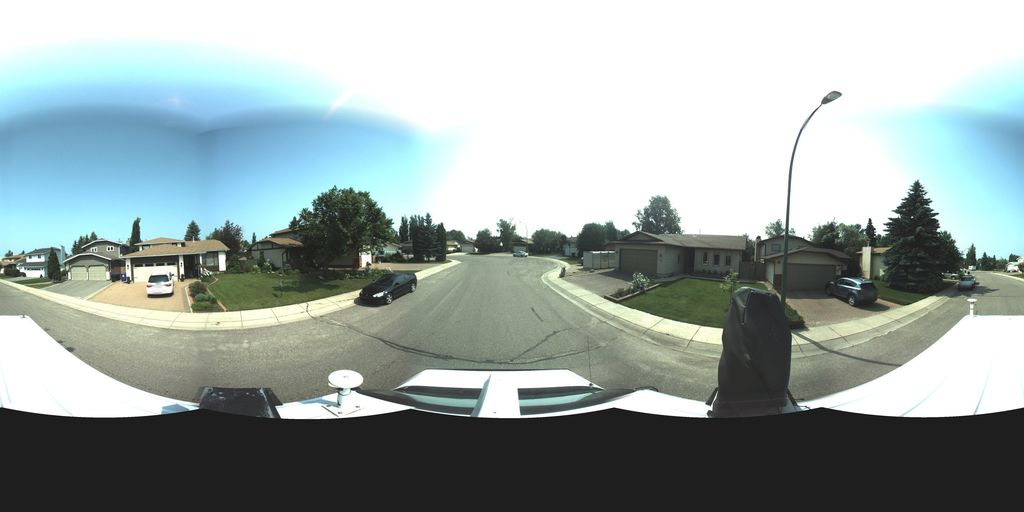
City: saskatoon